Aerial crown-view tile of a tropical tree (Barro Colorado Island, Panama), acquired 20240716:
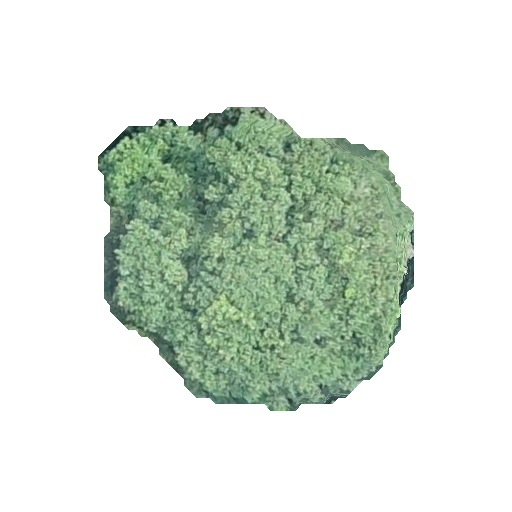
Species: Prioria copaifera
GBIF accepted scientific name: Prioria copaifera
Crown area: 116.219 m²